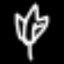
Label: leaf